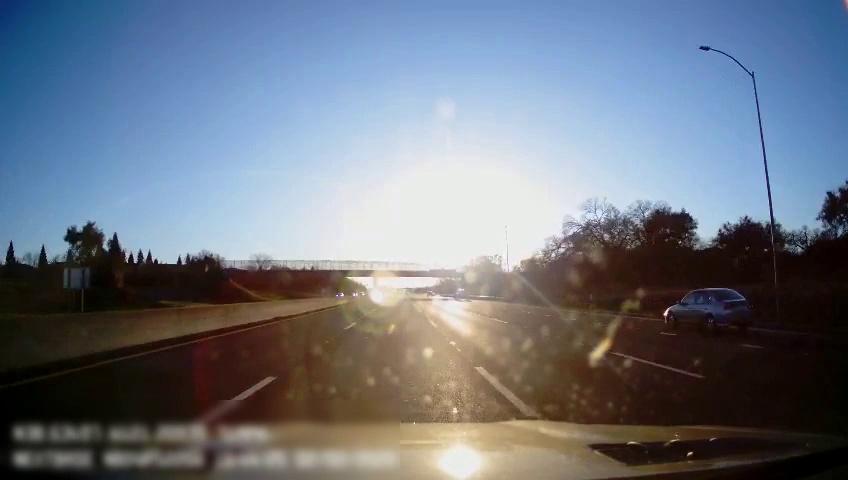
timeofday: Day
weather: Sunny
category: Drivable Space
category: Vehicles | Car
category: Vehicles | Truck
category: Lanes | Alternate Lane
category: Lanes | Alternate Lane
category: Lanes | Current Lane
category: Lanes | Current Lane
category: Lanes | Alternate Lane
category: Lanes | Alternate Lane
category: Traffic | Signs